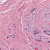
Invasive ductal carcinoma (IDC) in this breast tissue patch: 1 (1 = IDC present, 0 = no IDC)